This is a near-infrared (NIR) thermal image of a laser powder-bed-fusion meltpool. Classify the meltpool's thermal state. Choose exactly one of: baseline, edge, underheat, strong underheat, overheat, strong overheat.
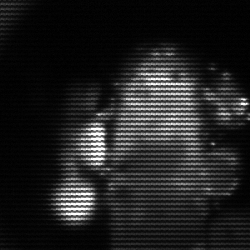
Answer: strong underheat